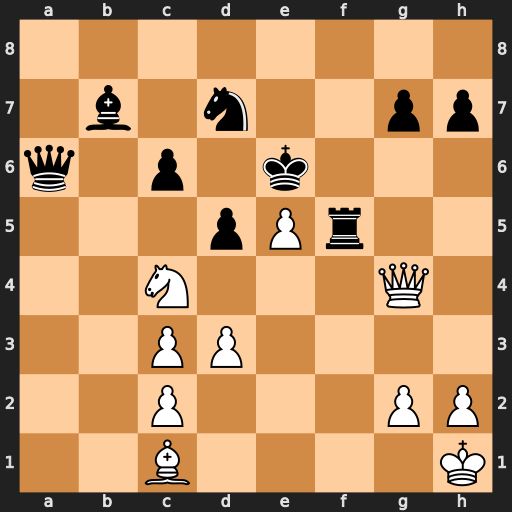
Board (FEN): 8/1b1n2pp/q1p1k3/3pPr2/2N3Q1/2PP4/2P3PP/2B4K
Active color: w
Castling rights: -
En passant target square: -
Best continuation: Ne3 Nxe5 Qxf5+